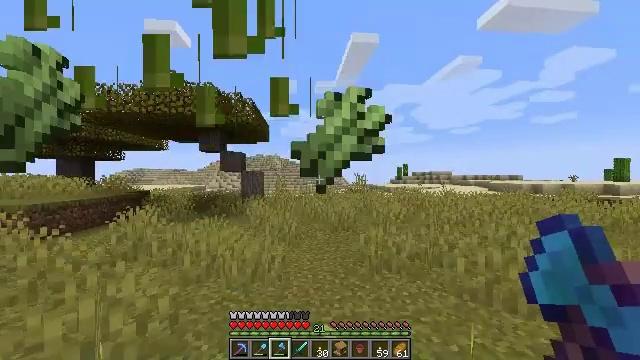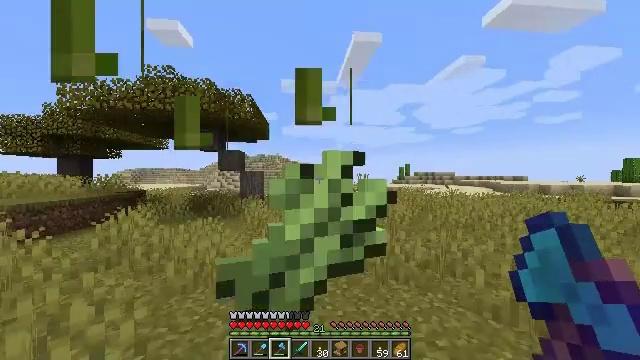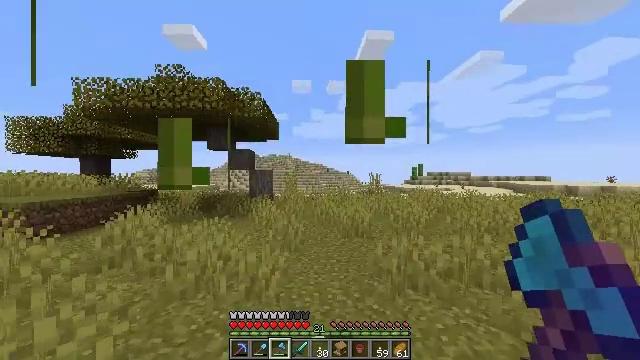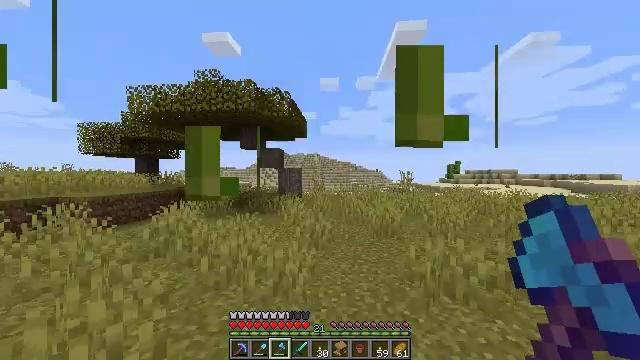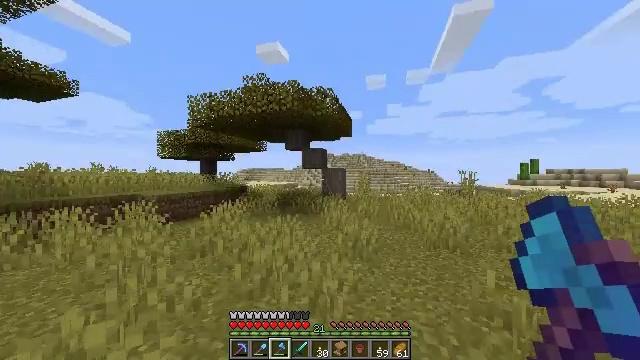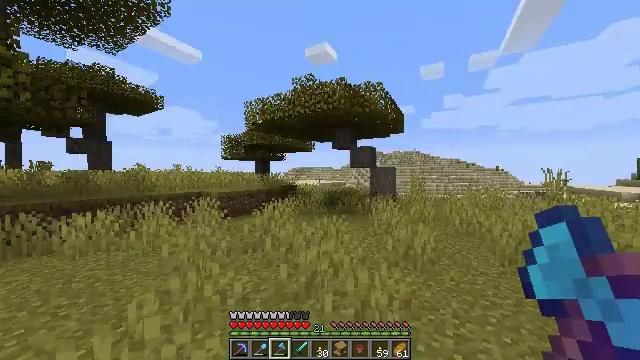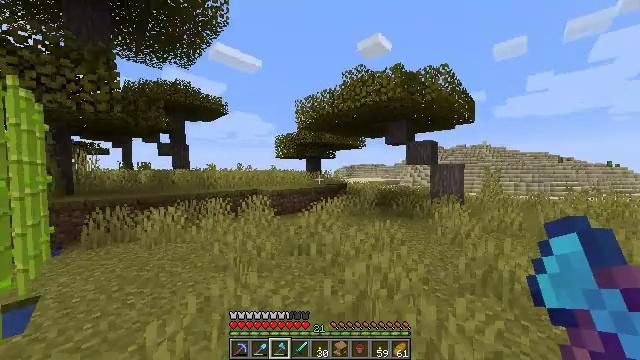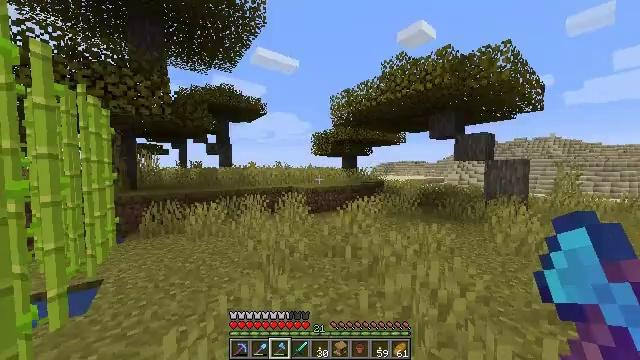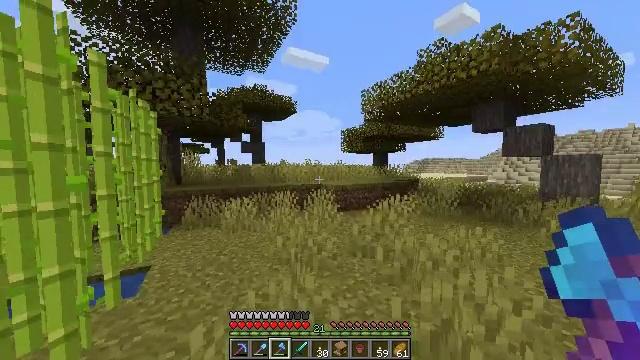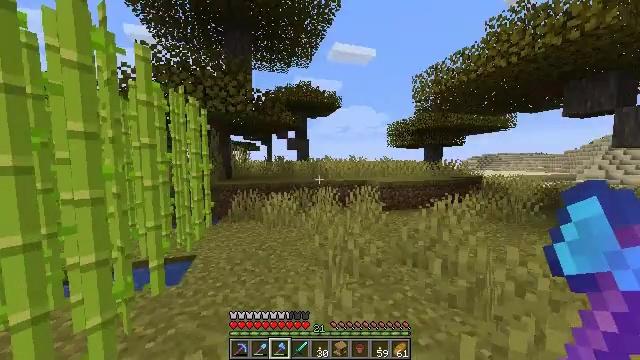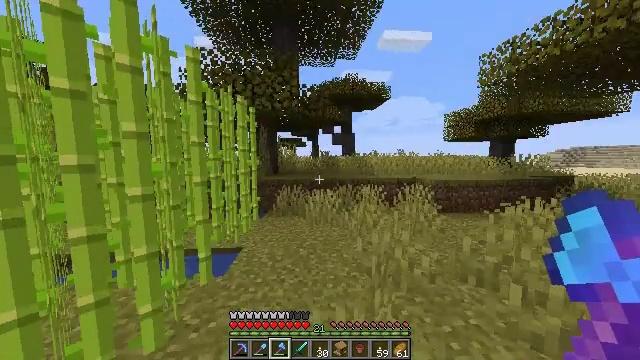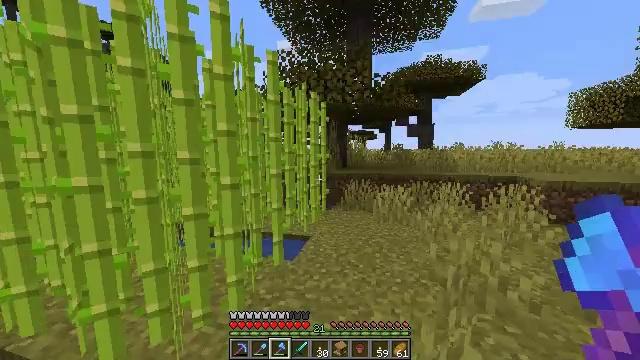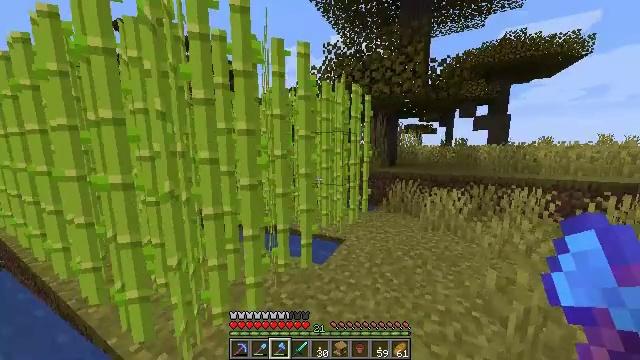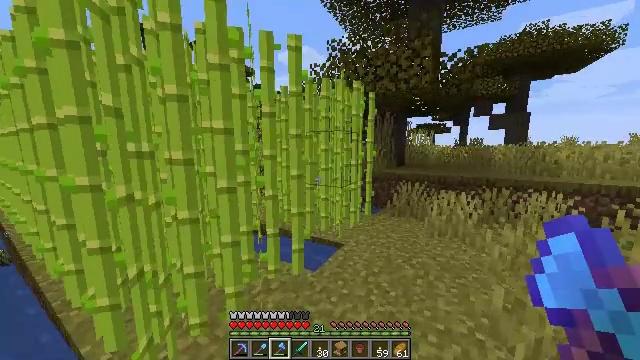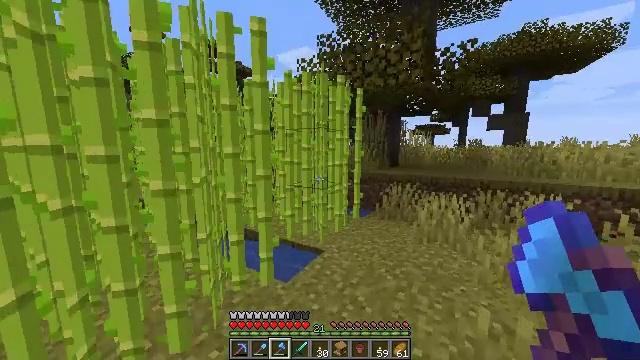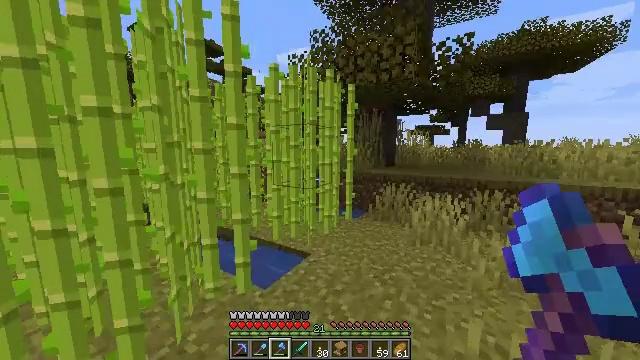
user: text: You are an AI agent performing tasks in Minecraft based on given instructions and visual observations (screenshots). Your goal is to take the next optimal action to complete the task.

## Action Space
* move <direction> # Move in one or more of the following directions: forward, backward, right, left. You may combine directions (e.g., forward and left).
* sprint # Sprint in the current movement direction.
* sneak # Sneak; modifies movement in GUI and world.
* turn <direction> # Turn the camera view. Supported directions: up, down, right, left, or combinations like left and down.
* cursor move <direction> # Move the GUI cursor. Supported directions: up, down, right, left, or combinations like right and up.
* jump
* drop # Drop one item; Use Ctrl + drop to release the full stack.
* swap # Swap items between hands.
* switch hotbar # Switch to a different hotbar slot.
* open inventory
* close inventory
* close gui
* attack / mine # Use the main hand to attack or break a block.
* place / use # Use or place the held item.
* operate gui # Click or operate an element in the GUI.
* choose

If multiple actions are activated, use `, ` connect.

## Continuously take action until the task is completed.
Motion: motion action
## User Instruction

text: Gather sugar cane for crafting.
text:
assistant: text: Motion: move forward, sprint, attack / mine
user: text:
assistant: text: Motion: move forward, sprint, turn left
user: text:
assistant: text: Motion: move forward, sprint, turn left
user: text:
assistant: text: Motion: move forward, sprint, turn left
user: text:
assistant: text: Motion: move forward, sprint, turn left
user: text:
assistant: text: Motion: move forward, sprint, turn left
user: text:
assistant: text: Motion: move forward, sprint, turn left
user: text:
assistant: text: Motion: move forward, sprint, turn left
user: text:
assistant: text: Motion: move forward, sprint, turn left and down
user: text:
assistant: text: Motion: move forward, sprint, turn left and down
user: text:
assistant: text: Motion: move forward and move right, sprint, turn left and down
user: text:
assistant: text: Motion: move forward and move right, sprint, turn left and down
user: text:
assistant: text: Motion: move forward and move right, sprint, turn left
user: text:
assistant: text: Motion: move forward and move right, sprint
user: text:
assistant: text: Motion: move forward and move right, sprint
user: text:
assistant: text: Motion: move forward and move right
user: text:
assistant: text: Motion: move forward
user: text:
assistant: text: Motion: turn left and up
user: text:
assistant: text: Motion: turn left
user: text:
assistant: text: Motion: turn left
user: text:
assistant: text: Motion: turn left
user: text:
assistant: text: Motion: move forward
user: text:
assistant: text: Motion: move forward
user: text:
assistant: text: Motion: move forward, turn left
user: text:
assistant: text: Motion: move forward, turn left
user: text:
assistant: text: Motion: move forward, turn left
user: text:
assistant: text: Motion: move forward, turn left, attack / mine
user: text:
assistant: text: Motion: move forward, turn left, attack / mine
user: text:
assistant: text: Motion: turn left, attack / mine
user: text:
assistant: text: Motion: attack / mine